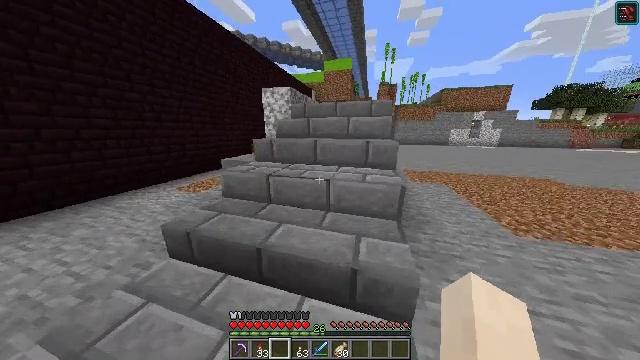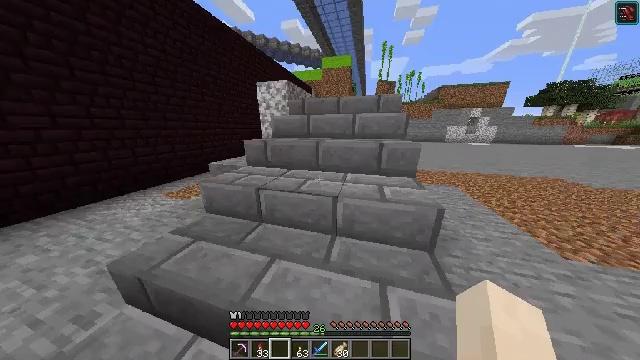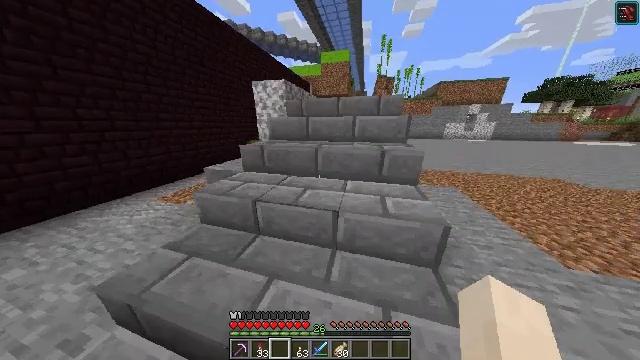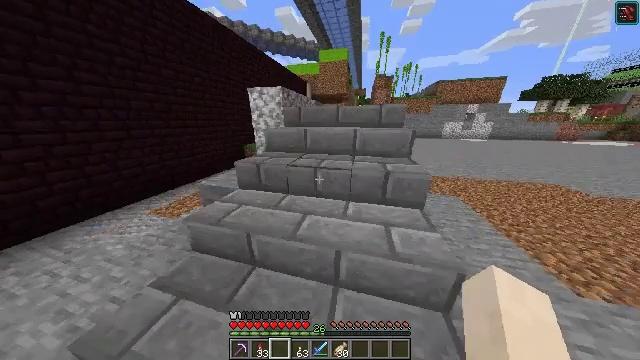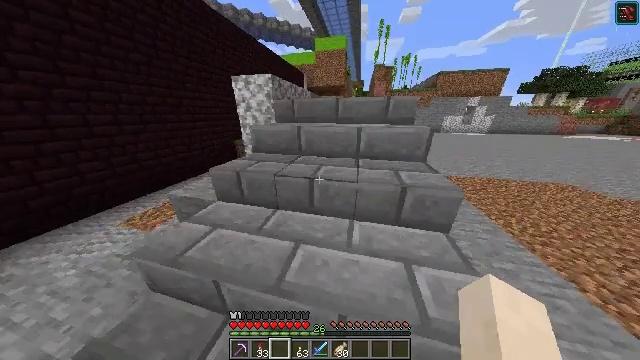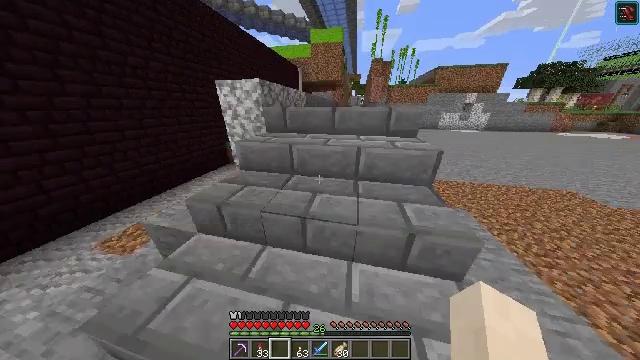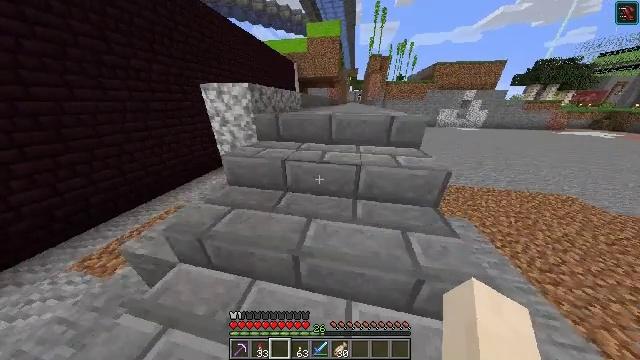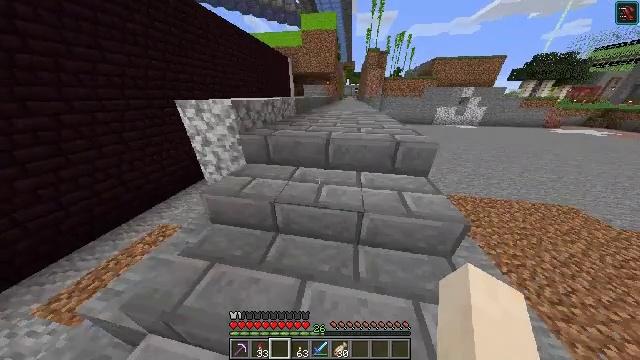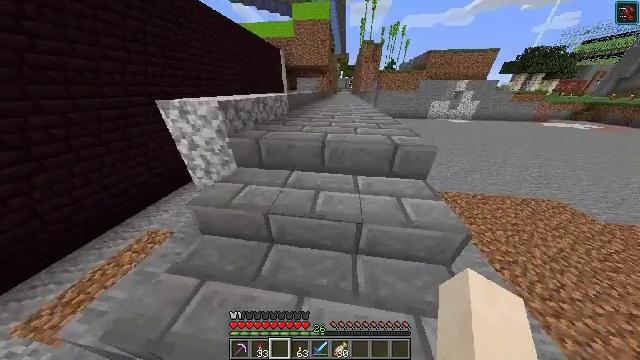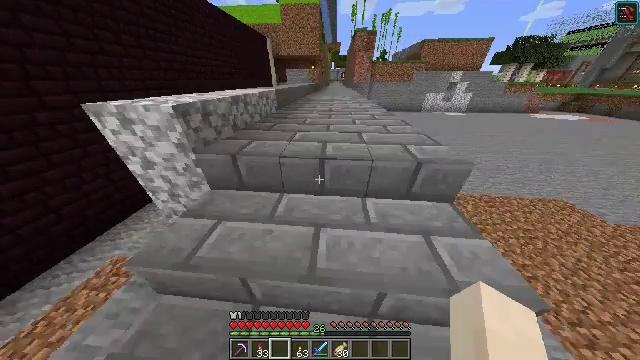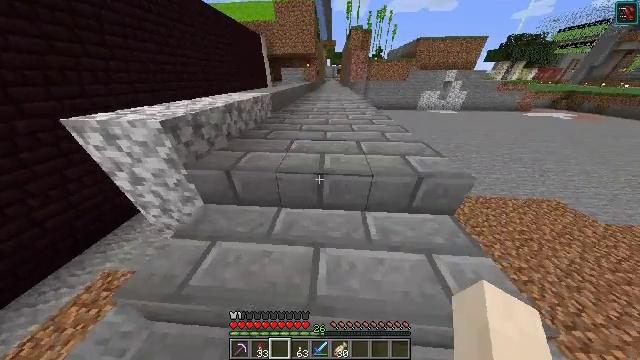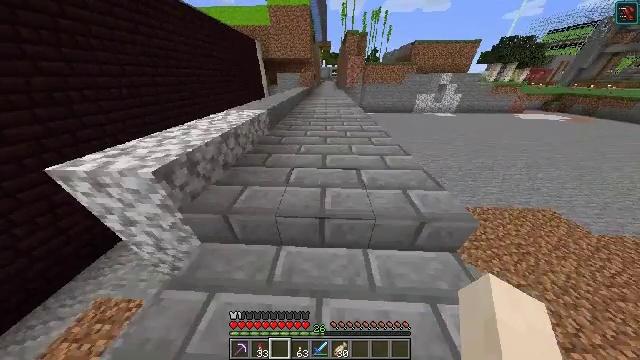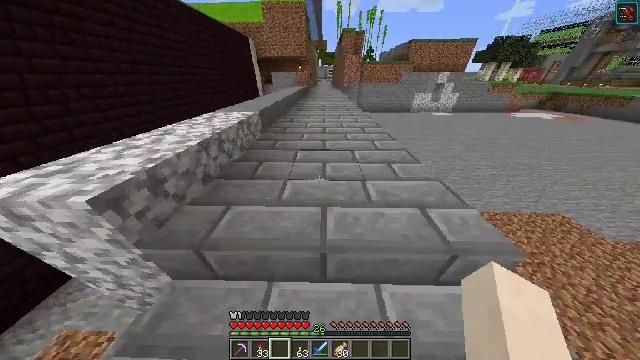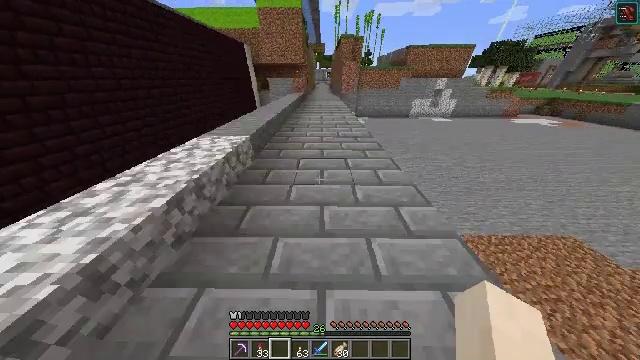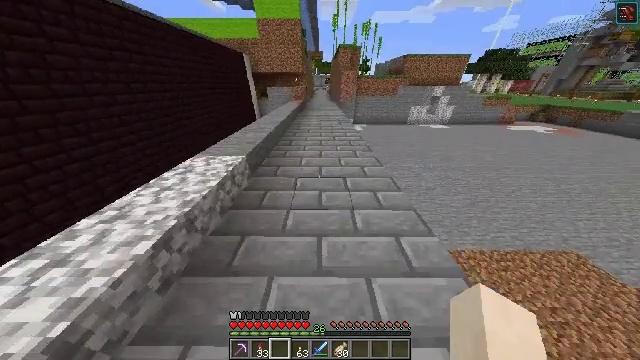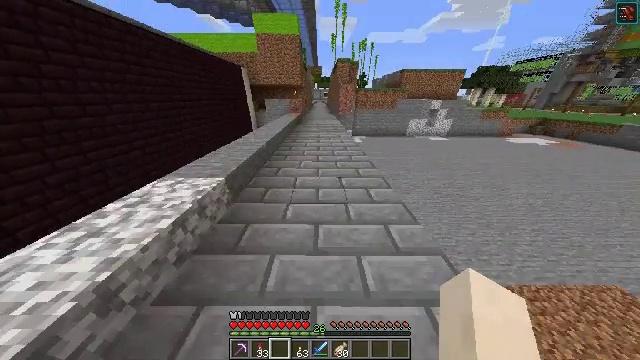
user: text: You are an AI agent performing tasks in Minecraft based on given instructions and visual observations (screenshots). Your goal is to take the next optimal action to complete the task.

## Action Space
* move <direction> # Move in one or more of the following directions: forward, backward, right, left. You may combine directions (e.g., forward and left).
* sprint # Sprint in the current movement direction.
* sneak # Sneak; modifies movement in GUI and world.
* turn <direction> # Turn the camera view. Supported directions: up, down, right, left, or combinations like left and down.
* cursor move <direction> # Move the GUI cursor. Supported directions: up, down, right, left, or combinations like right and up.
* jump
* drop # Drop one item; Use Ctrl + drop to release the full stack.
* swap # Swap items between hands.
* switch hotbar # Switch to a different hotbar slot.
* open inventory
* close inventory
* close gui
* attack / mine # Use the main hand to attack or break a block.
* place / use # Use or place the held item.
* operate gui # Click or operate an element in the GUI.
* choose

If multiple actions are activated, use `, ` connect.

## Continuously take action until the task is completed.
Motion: motion action
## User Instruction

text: Interact with the crafting table to make an emerald block.
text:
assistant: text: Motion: move forward, turn down
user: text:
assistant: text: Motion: move forward, turn down
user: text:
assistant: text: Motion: move forward, turn down
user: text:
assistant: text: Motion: move forward, turn right and down
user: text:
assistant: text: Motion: move forward, turn right and down
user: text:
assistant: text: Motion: move forward, turn right and down
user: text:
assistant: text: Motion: move forward, turn right and down
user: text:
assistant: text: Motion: move forward, turn right and down
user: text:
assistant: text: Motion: move forward, turn right and down
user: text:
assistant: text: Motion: move forward, turn right
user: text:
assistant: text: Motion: move forward, turn right
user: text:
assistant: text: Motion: move forward, turn right
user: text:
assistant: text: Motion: move forward
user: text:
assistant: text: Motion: move forward, turn up
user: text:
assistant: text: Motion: move forward, turn up
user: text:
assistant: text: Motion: move forward, turn up
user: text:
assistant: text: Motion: move forward, turn up
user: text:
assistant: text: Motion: move forward, turn up
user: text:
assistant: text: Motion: move forward, turn up
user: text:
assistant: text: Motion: move forward, turn up
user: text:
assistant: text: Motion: move forward
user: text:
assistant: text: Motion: move forward
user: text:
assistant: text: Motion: move forward
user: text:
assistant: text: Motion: move forward
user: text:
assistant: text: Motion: move forward
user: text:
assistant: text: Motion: move forward, turn left and up, jump
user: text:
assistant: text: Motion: move forward, jump
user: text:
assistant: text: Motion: move forward, jump
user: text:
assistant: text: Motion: move forward, jump
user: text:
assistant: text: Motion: move forward, jump